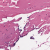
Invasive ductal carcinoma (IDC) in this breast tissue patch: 0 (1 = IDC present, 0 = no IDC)